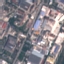
Land use / land cover class: Industrial